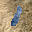
Label: 1